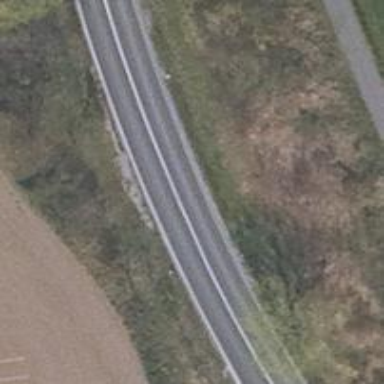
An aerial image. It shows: Secondary road with asphalt surface.